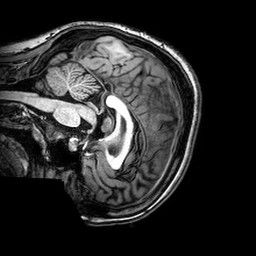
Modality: T1w
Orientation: sagittal
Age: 24
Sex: female
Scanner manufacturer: philips
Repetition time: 0.008188 s
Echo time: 0.00374 s